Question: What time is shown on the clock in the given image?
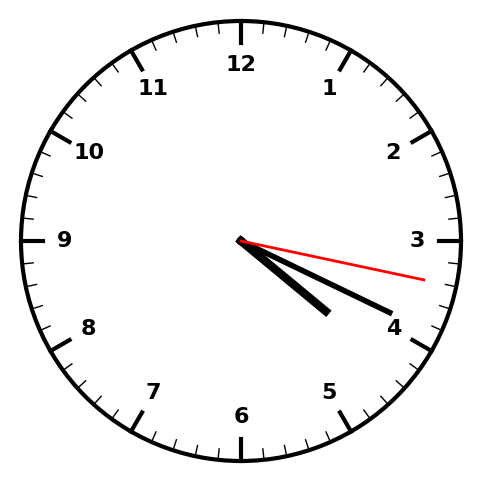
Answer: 04:19:17